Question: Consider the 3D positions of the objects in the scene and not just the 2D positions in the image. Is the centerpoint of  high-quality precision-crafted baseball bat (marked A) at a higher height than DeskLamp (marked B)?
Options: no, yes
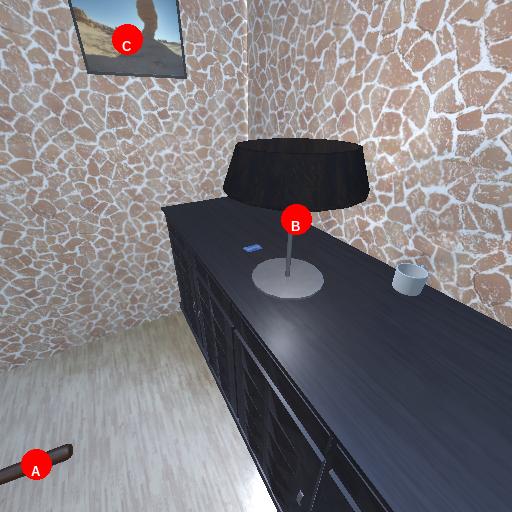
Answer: no